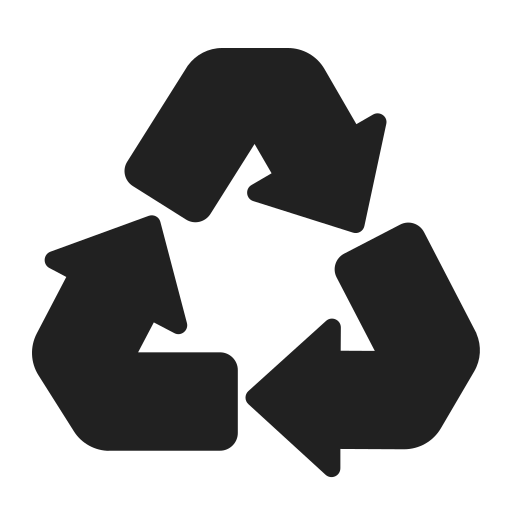
recycling symbol high contrast